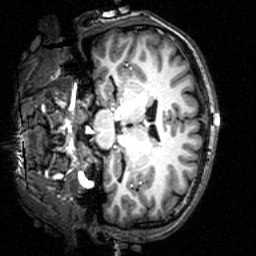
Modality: T1w
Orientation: coronal
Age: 24
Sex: male